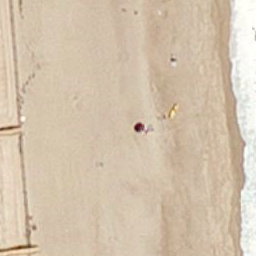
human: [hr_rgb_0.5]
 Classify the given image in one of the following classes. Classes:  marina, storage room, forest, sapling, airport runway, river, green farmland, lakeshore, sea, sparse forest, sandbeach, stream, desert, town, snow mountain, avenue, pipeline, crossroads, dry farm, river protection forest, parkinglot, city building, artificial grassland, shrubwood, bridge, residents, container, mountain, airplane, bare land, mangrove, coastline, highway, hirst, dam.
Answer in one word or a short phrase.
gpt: sandbeach